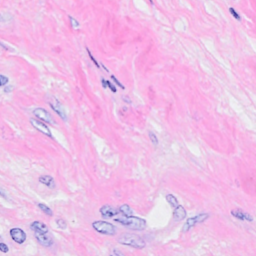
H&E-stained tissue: Breast